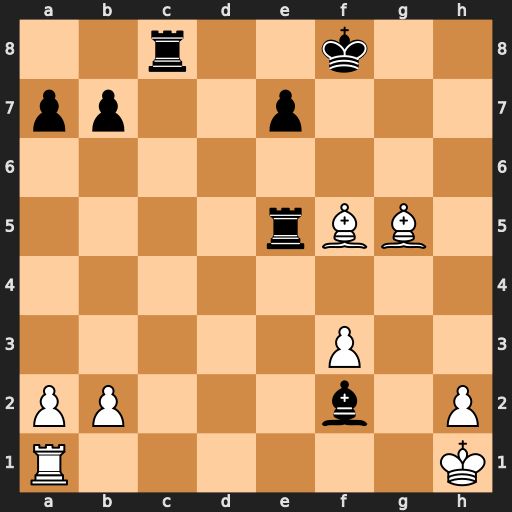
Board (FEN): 2r2k2/pp2p3/8/4rBB1/8/5P2/PP3b1P/R6K
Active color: w
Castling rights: -
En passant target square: -
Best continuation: Bh6+ Kf7 Bxc8